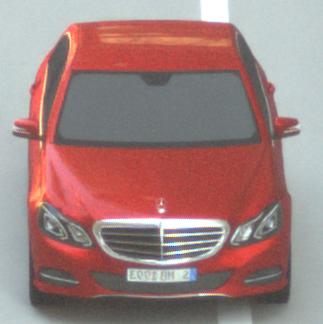
Make: Mercedes-Benz
Model: E 200
Detailed model: E-Class (212) Limousine
Model produced from: 2013/04
Model produced until: 2015/10
Doors: 4
Color: red
Road condition: dry road
Daytime: morning or afternoon
Contrast: medium contrast